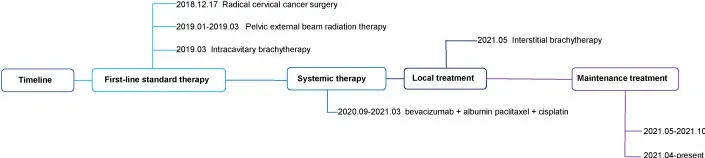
Timeline of different treatments and disease status.
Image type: chart (chart)